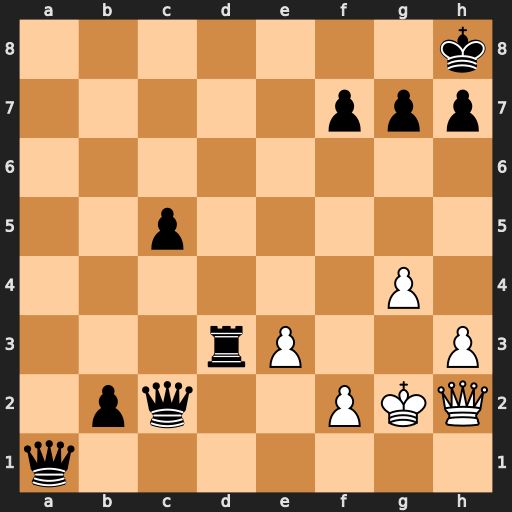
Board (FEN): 7k/5ppp/8/2p5/6P1/3rP2P/1pq2PKQ/q7
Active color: w
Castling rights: -
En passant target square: -
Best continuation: Qb8+ Rd8 Qxd8#